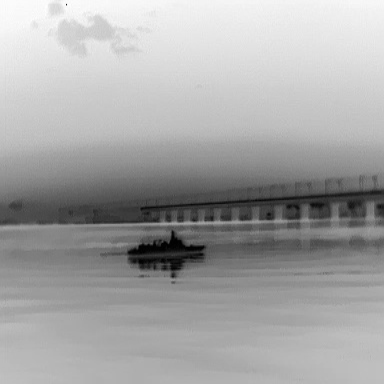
There is a warship in the infrared image.